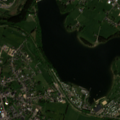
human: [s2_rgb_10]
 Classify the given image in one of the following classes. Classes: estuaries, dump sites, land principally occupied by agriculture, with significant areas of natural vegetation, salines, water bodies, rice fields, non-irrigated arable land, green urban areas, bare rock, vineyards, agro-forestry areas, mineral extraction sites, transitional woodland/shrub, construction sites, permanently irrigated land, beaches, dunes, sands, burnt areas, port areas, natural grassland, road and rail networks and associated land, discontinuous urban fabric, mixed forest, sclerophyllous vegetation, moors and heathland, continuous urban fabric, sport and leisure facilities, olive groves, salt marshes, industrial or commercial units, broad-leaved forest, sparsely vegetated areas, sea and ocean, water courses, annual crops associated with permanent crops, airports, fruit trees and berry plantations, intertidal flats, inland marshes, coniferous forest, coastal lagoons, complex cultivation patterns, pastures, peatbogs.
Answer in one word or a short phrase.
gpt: discontinuous urban fabric, sport and leisure facilities, pastures, land principally occupied by agriculture, with significant areas of natural vegetation, water bodies